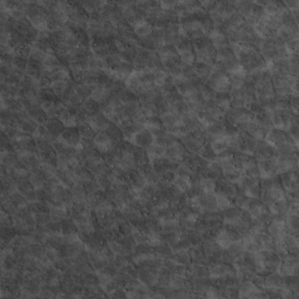
Label: non_frost